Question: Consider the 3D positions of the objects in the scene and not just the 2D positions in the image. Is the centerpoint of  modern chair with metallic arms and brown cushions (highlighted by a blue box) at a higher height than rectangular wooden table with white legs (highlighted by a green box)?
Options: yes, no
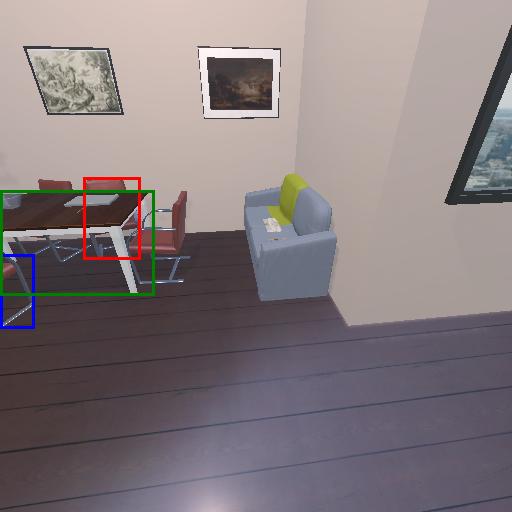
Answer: yes